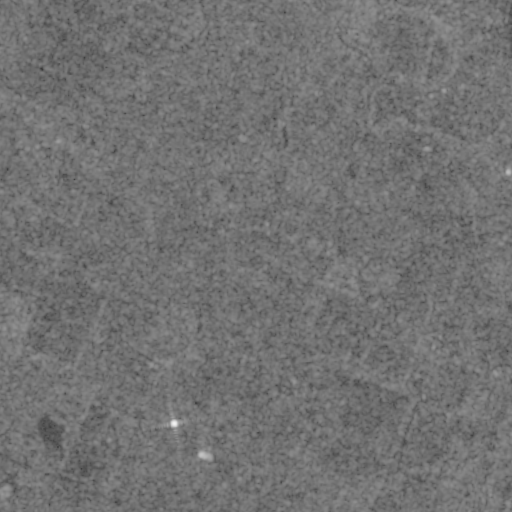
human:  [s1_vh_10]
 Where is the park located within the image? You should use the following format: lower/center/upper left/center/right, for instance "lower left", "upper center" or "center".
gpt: The park is located in the left of the image.
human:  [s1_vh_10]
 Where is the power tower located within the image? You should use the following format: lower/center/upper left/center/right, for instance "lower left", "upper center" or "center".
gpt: There is no power tower in the image.

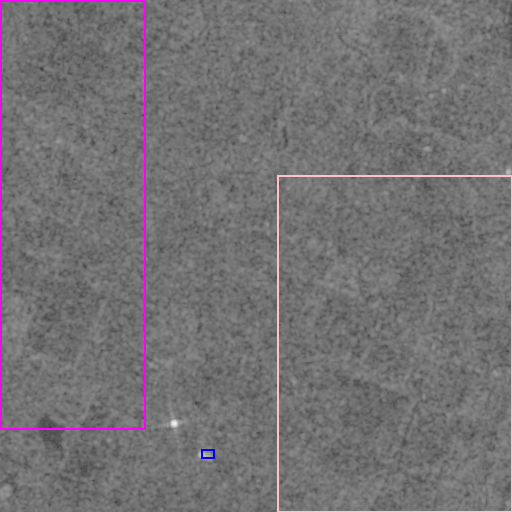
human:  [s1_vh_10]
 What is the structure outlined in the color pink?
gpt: The structure outlined in pink is a crop field.
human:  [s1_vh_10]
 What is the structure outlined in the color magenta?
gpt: The structure outlined in magenta is a park.
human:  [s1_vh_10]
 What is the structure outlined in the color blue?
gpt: The structure outlined in blue is a building.
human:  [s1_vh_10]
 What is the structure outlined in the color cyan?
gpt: There is no cyan outline.